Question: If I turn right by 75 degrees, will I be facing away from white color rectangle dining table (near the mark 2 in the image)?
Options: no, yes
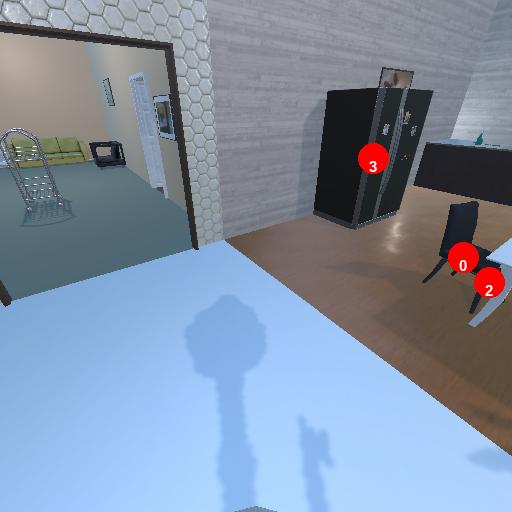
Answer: no